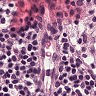
Metastatic tissue present: no